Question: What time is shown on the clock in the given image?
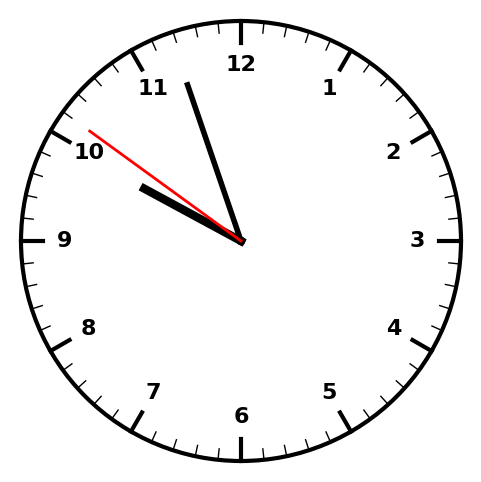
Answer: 09:56:51